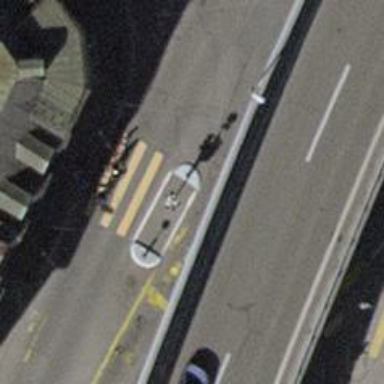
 there are traffic signals and zebra crossing."